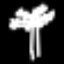
Label: palm tree